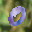
Label: 0